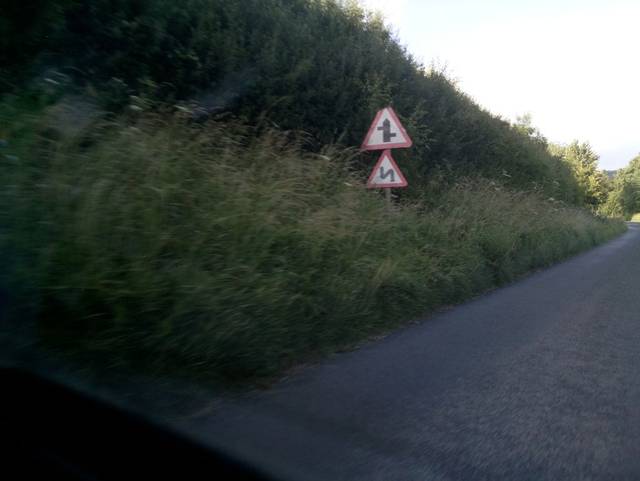
Region: United Kingdom
Coordinates: 51.926, -1.751